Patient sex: F
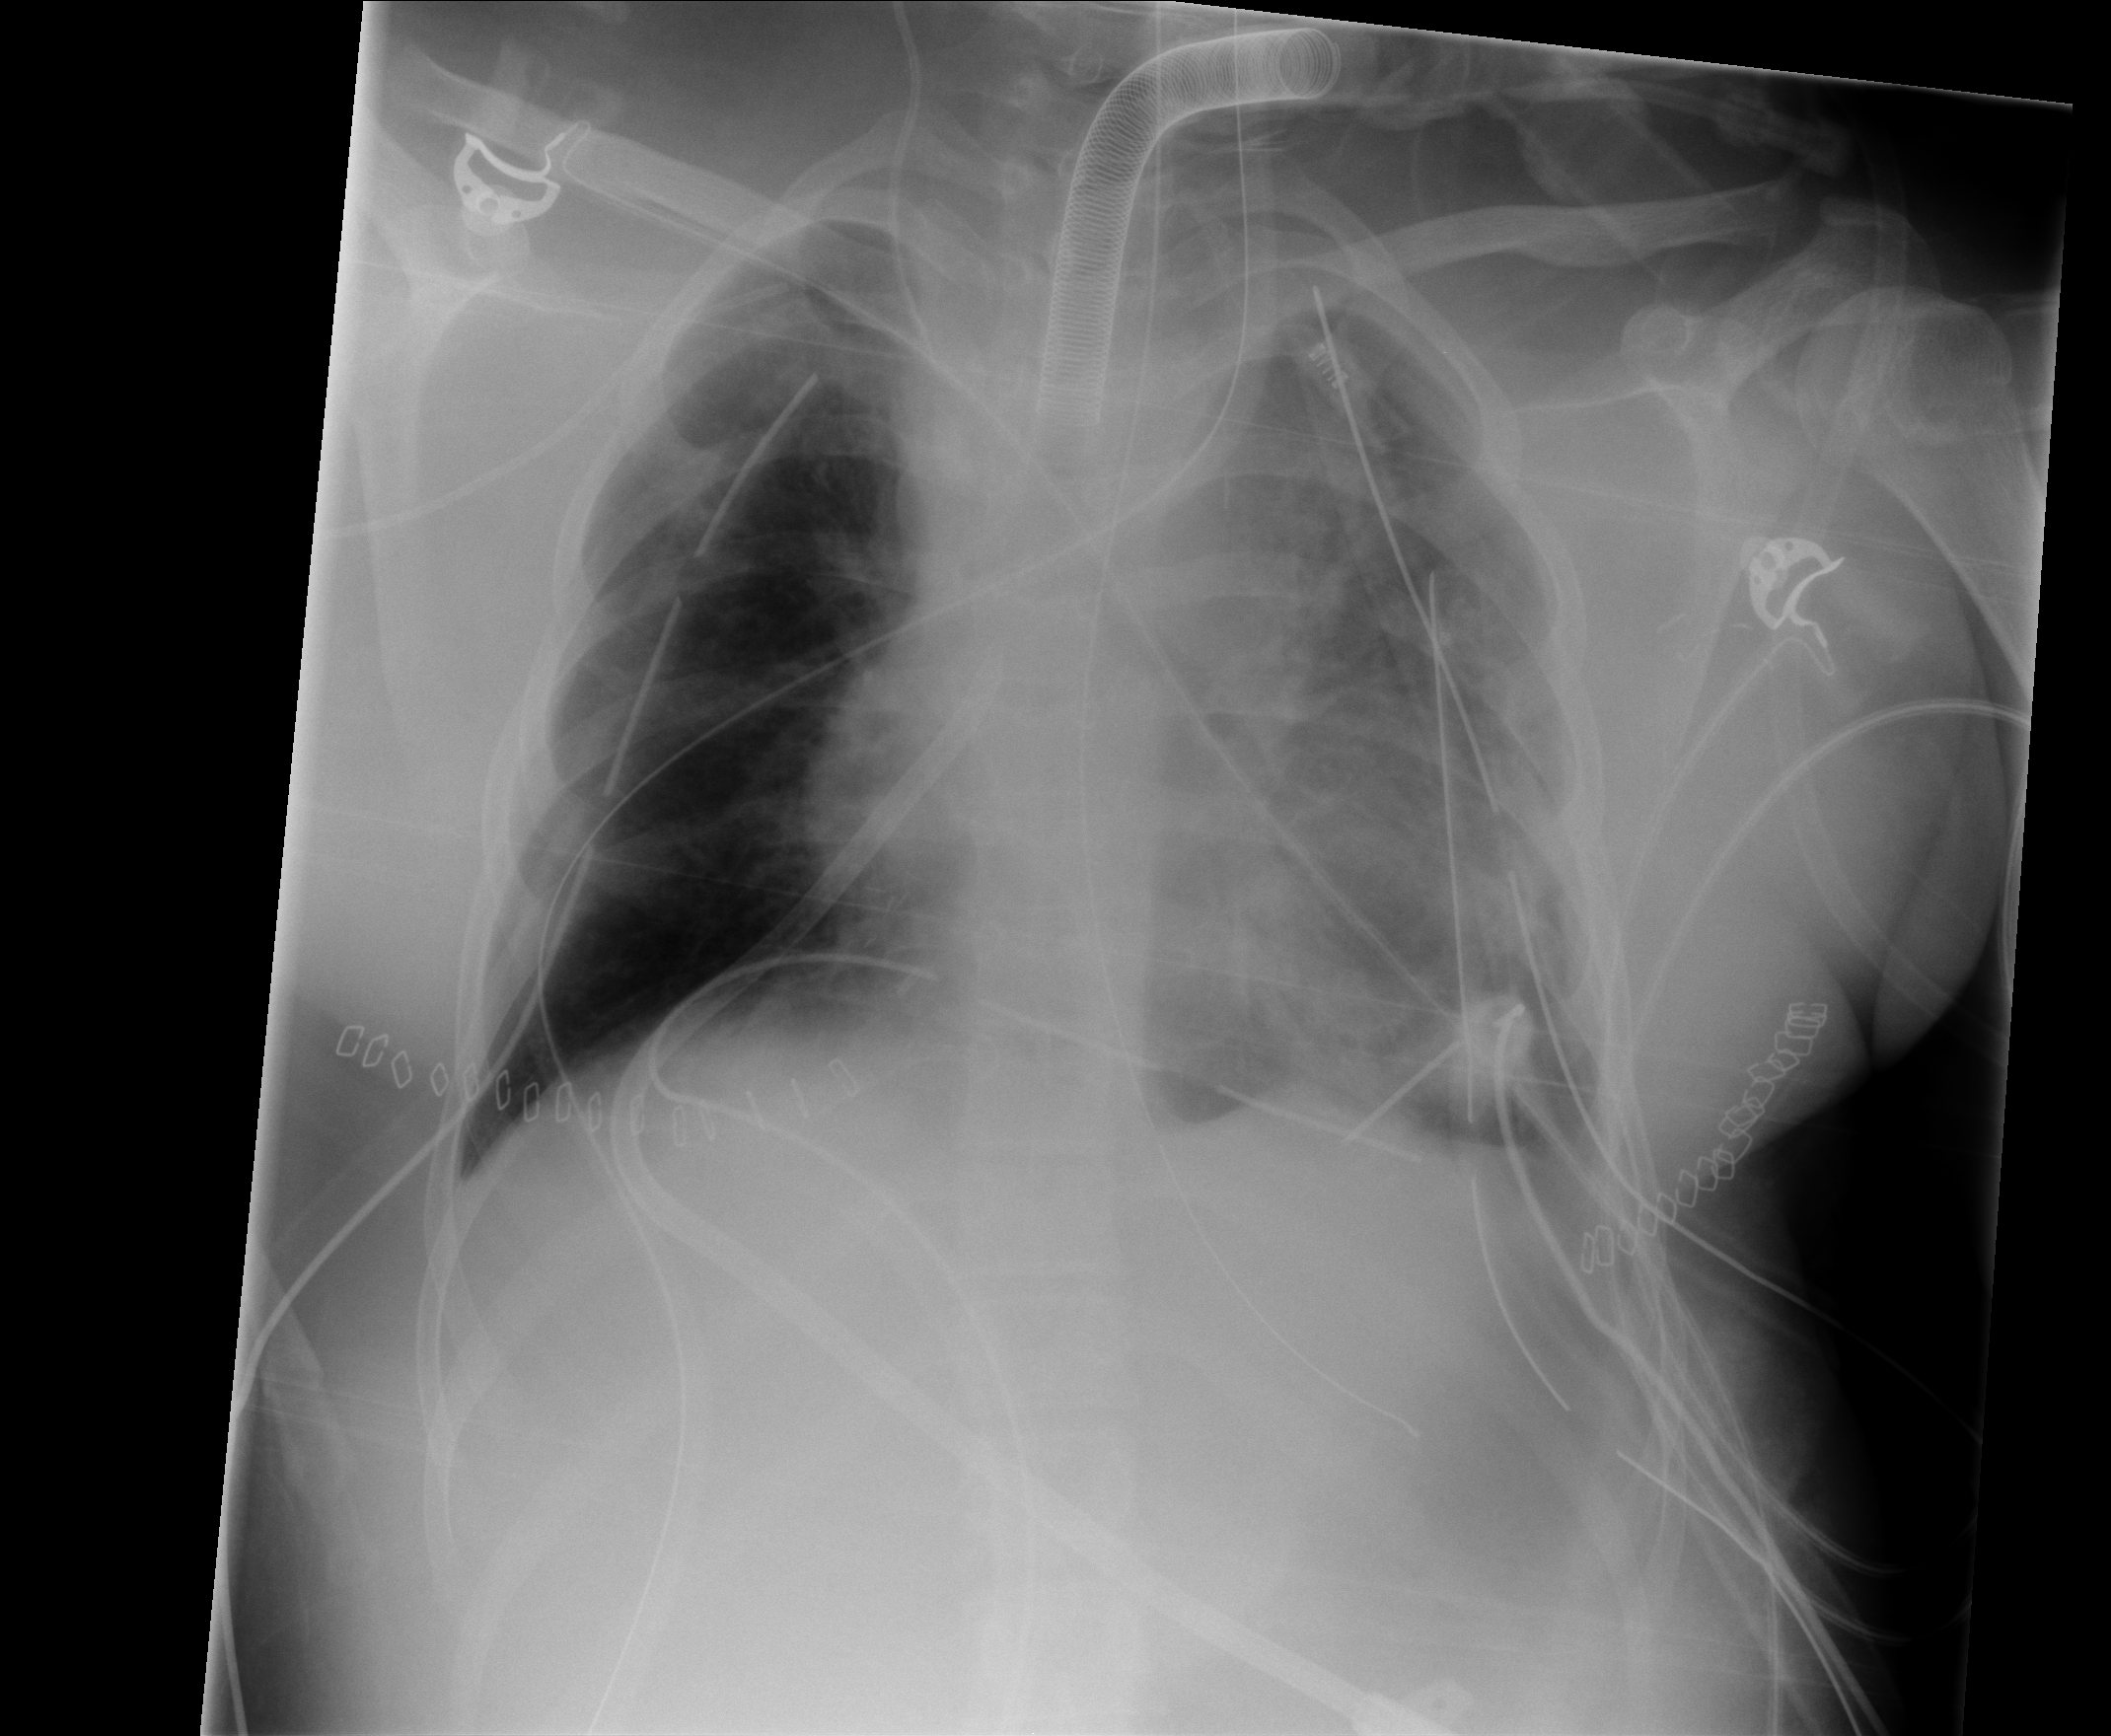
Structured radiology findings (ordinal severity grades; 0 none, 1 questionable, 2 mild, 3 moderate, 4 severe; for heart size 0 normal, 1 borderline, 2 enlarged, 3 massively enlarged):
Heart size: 2
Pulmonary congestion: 0
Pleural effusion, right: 0
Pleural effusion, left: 0
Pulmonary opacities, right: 2
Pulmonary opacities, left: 3
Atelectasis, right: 2
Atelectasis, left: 3